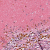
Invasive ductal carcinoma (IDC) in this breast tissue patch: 0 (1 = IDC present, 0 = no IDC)